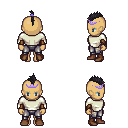
a pixel art fantasy rpg character, female body template, human, tanned skin, white long-sleeve shirt, metal pants, raven mohawk hairstyle, purple tiara, leather bracers, brown shoes, four views (front, back, left, right), 2x2 character sprite sheet, small pixel art, hard edges, no anti-aliasing